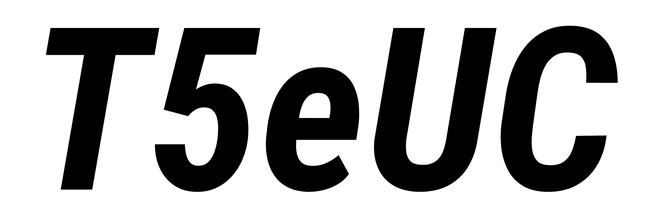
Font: Roboto-Italic_Condensed_Bold_Italic